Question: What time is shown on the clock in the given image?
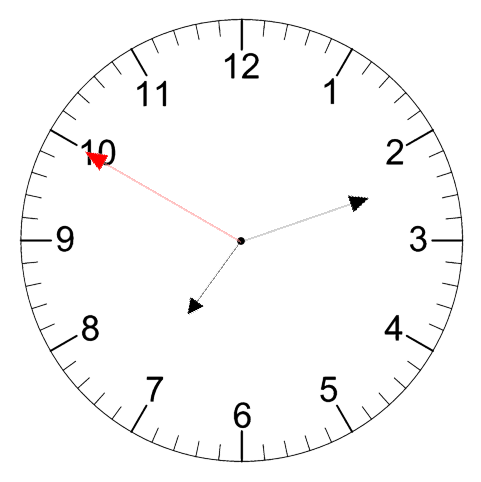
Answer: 07:11:50